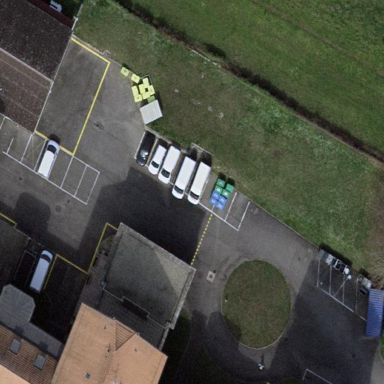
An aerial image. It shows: Parking area.